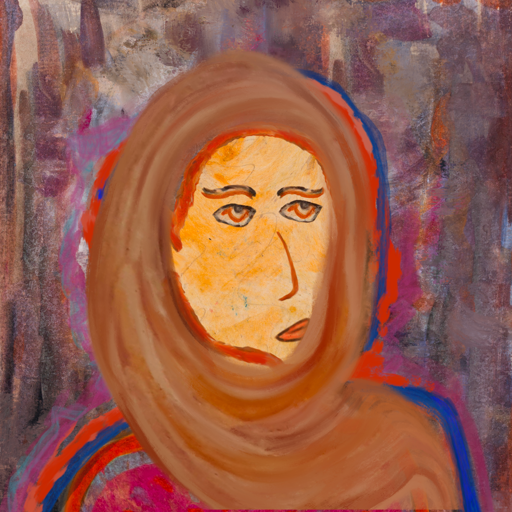
Background: Hypocrite, Head And Neck Side: Experience, Face Side: Experience, Bust: Sisters, Hair Side: Experience, Head Accessory: Pious_Lady_Scarf, Second Necklace: Blank, Necklace: Blank, Baby: Blank